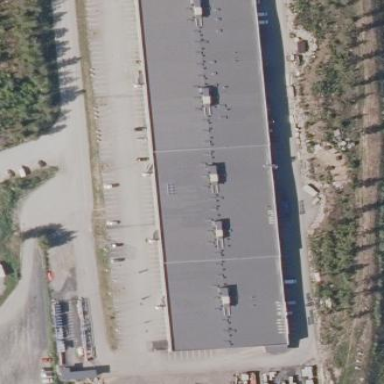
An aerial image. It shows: Commercial building.